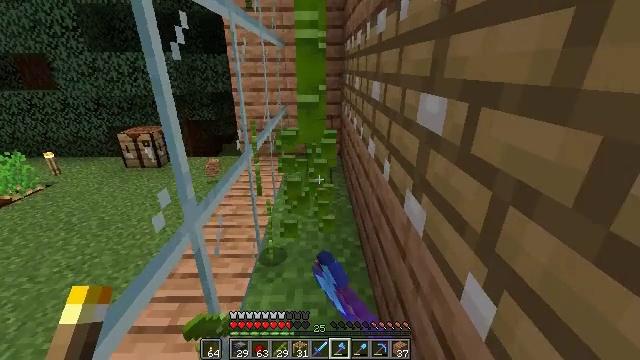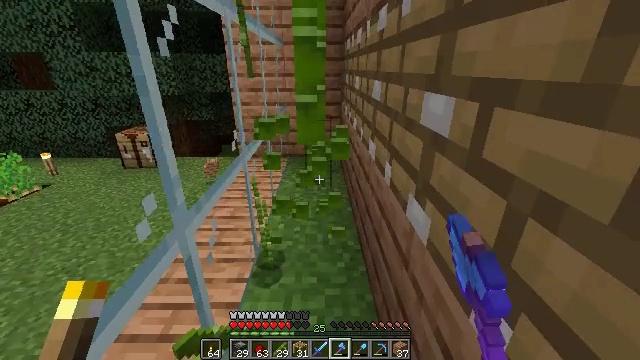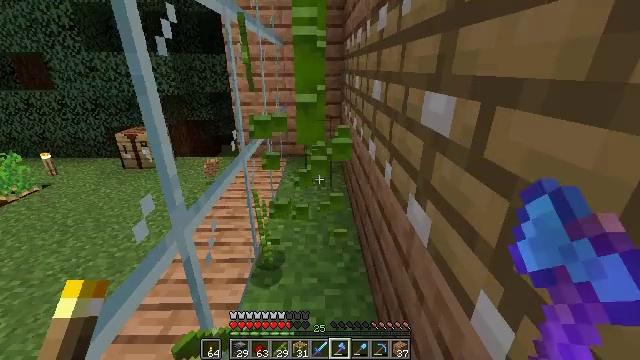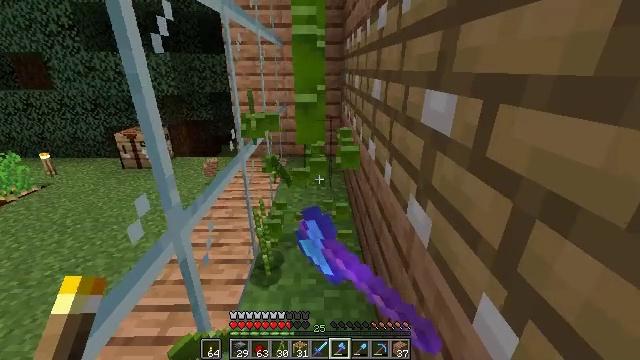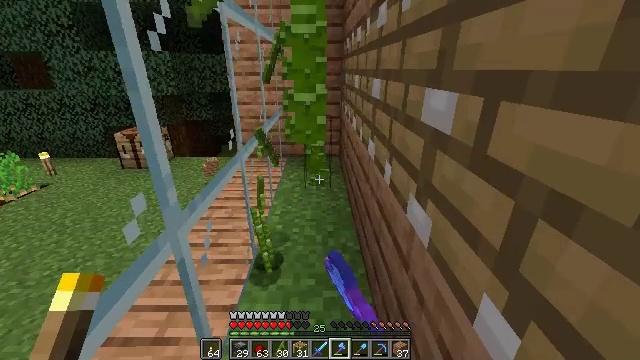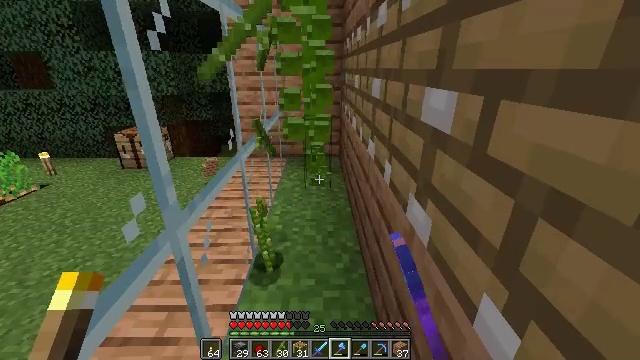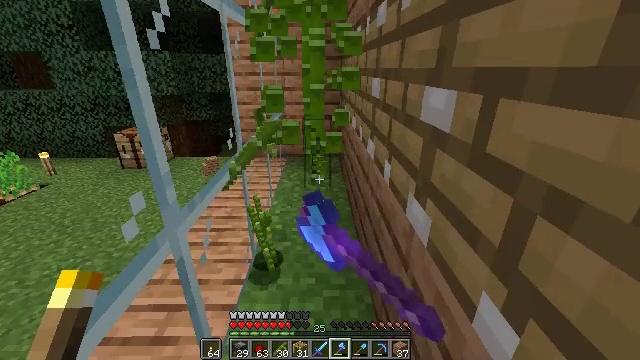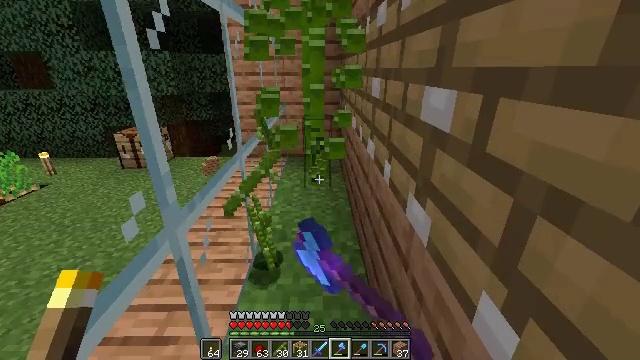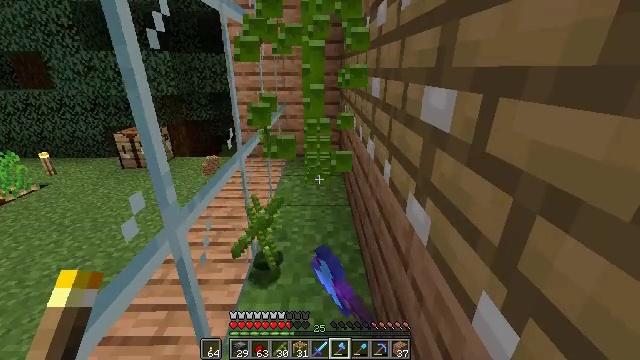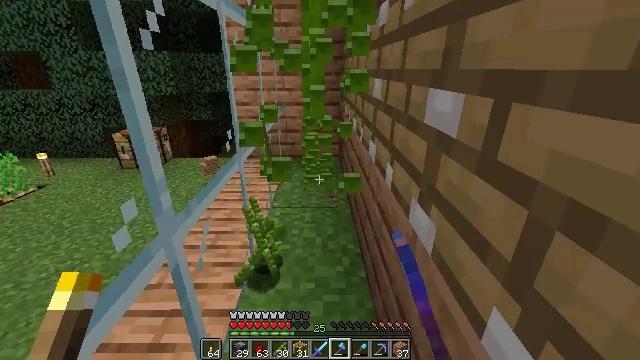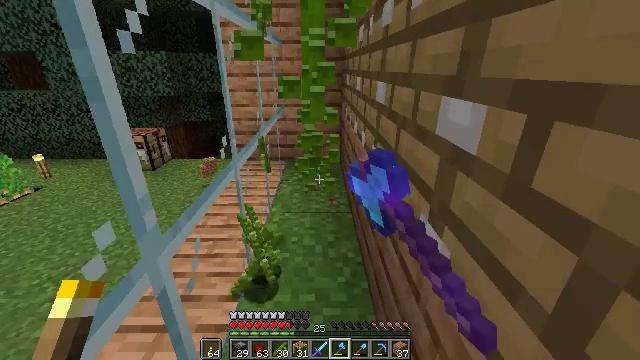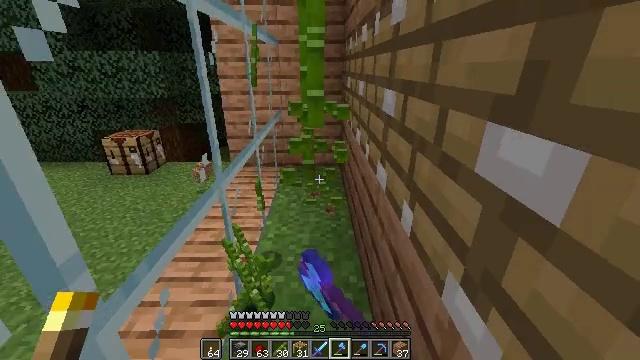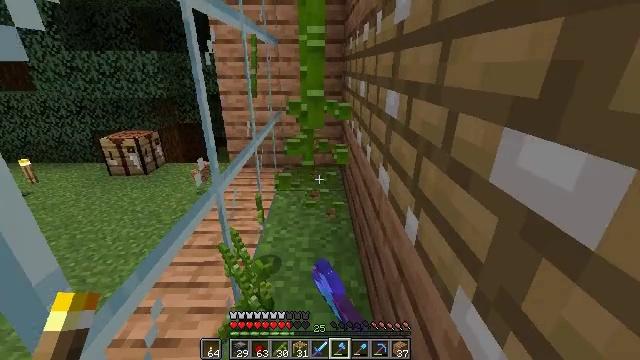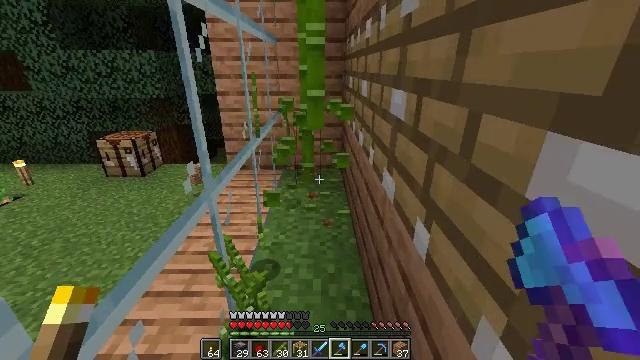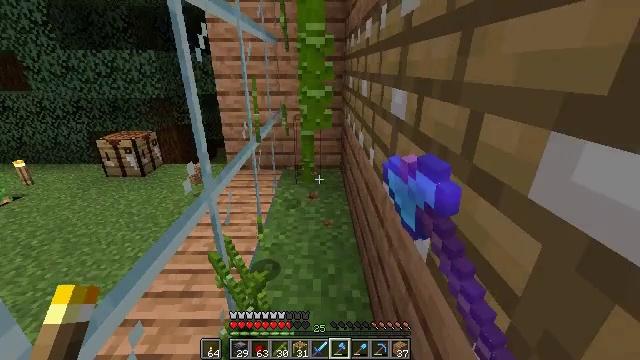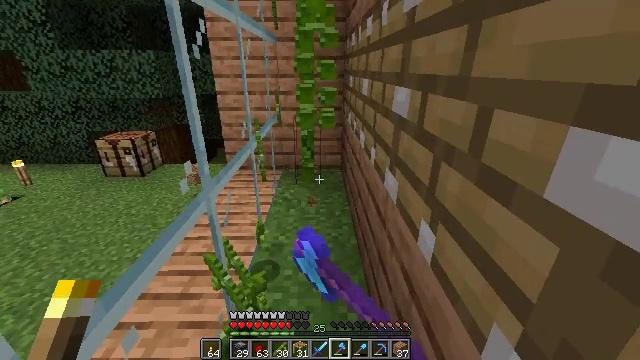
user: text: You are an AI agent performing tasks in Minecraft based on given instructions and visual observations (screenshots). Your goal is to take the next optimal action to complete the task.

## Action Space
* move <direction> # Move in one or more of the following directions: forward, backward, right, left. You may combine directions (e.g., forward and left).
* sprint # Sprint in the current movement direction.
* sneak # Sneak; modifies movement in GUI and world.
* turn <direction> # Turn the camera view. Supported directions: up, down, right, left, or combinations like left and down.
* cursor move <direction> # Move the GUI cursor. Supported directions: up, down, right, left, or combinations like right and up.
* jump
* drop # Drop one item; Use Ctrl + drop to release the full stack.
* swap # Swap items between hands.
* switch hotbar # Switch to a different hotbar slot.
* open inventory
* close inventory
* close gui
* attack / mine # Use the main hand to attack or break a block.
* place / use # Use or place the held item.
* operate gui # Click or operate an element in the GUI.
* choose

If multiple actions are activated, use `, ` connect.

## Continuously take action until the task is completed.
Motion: motion action
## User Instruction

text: Mine bamboo with your hand.
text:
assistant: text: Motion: attack / mine
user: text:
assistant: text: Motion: attack / mine
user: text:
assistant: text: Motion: attack / mine
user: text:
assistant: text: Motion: attack / mine
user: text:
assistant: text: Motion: attack / mine
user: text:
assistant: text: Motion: attack / mine
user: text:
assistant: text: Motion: attack / mine
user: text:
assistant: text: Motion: attack / mine
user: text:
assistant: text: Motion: move forward, attack / mine
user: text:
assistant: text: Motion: move forward, attack / mine
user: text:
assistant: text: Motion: move forward, attack / mine
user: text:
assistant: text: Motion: attack / mine
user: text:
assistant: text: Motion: attack / mine
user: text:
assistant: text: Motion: attack / mine
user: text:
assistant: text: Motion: attack / mine
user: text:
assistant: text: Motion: attack / mine
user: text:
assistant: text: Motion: attack / mine
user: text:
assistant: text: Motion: attack / mine
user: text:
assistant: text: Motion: attack / mine
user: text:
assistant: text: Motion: move forward, attack / mine
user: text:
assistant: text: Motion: move forward, attack / mine
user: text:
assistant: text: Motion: move forward, attack / mine
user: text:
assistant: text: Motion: move forward, attack / mine
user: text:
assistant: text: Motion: move forward, attack / mine
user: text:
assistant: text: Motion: attack / mine
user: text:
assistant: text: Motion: attack / mine
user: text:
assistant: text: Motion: attack / mine
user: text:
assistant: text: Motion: no_op
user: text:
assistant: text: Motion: move forward
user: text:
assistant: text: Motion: move forward